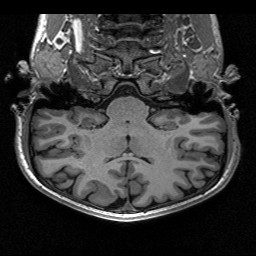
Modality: T1w
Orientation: sagittal
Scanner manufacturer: siemens
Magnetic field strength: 3 T
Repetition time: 2.53 s
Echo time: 0.00267 s